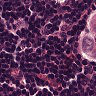
Metastatic tissue present: yes